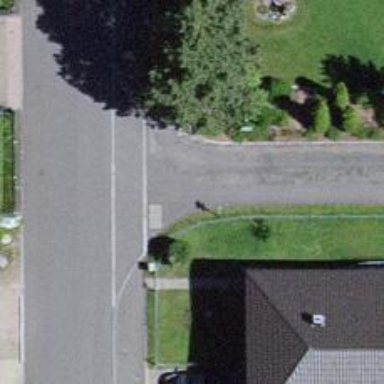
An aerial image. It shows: Bus stop with stop position for public transport.